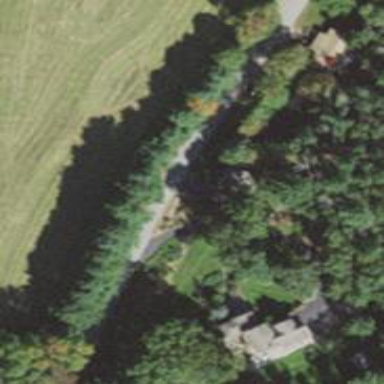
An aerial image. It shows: Residential driveway serving as service road.